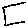
Label: square